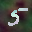
Label: 5